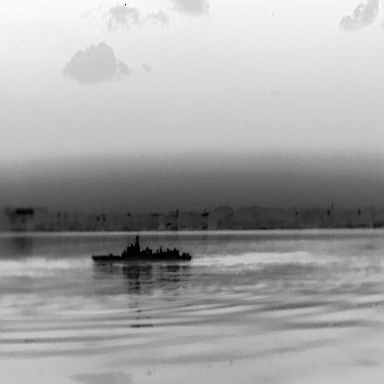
There is a warship in the infrared image.